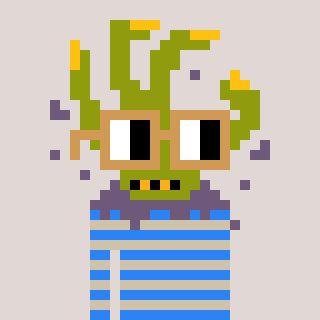
a pixel art character with square brown glasses, a zombie-hand-shaped head and a bege-colored body on a warm background